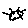
Label: sun